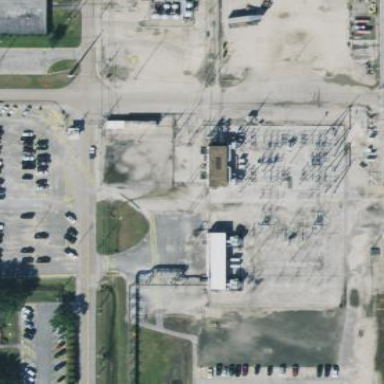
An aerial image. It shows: Outdoor industrial power substation.